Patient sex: F
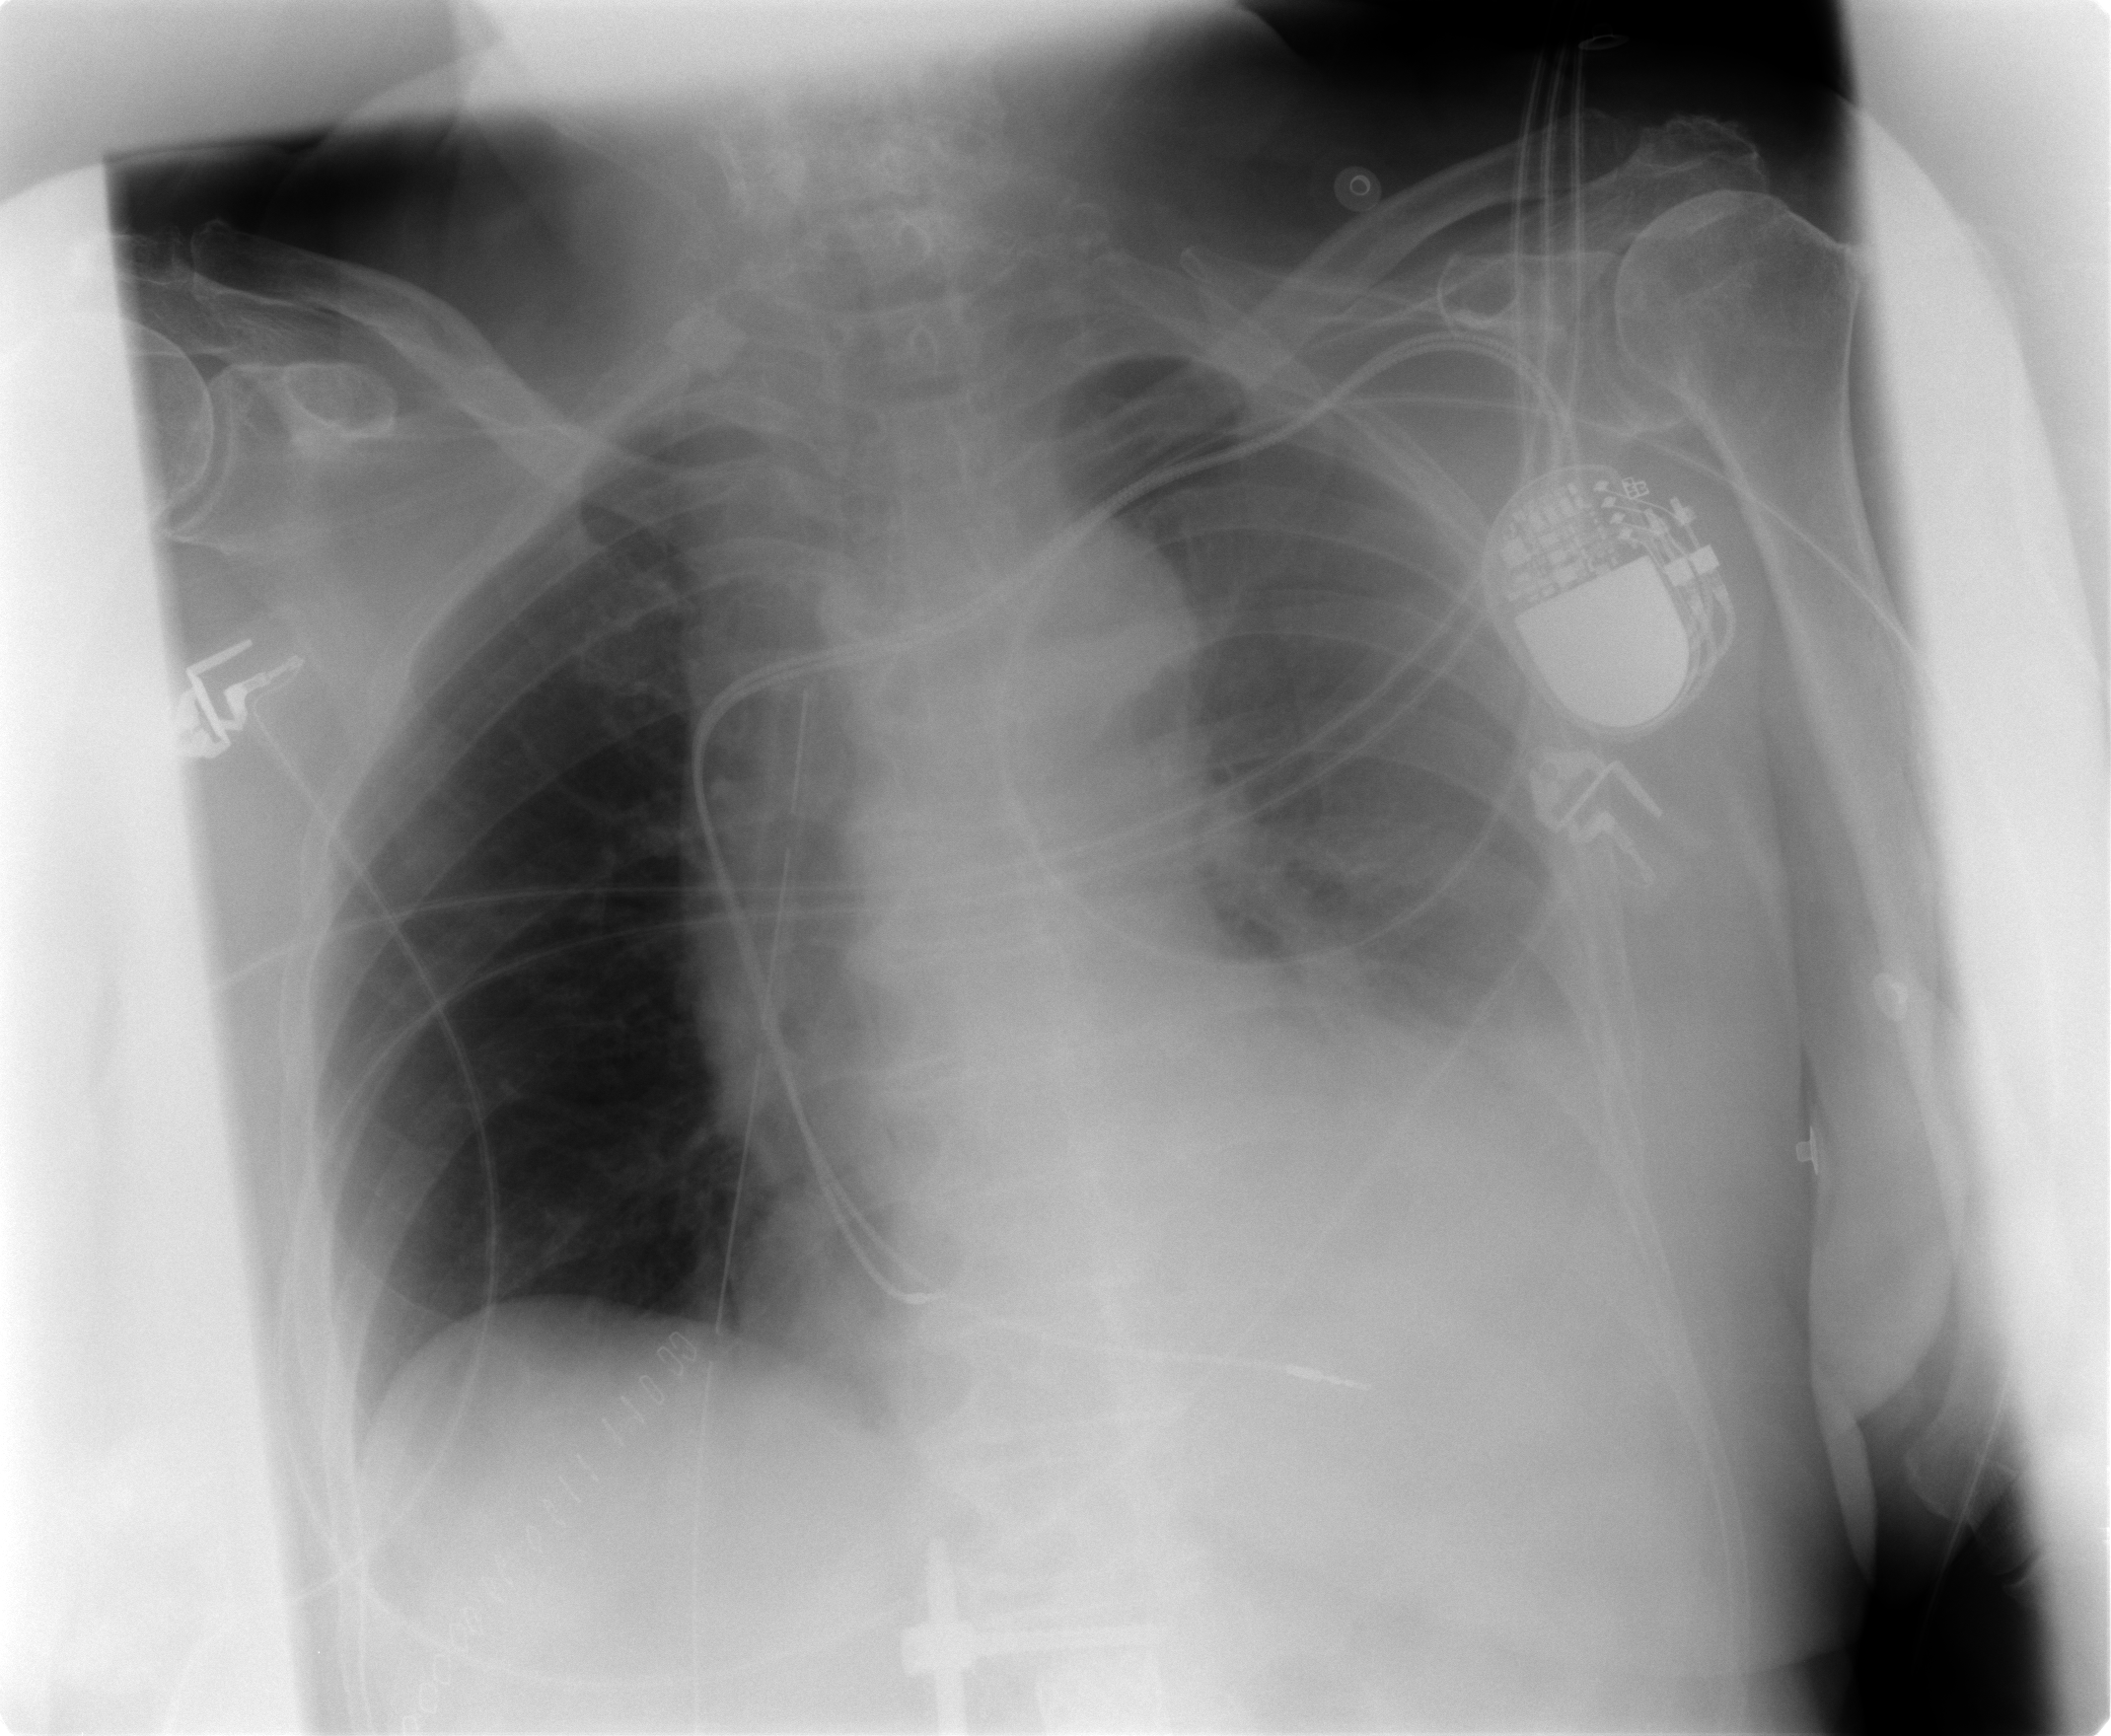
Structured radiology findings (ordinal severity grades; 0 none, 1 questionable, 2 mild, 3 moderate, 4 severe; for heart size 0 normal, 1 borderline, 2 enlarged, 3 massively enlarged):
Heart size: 2
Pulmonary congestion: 0
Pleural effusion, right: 0
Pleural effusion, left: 3
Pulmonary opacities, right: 0
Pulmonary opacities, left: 0
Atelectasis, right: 0
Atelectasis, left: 3